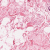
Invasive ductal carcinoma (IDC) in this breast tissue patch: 0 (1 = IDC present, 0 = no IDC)